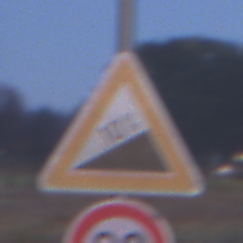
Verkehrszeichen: Steigung10
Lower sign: Geschwindigkeit80
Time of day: SunriseSunset
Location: Outdoor (Nature)
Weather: Clear
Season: NotSpecified
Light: Natural